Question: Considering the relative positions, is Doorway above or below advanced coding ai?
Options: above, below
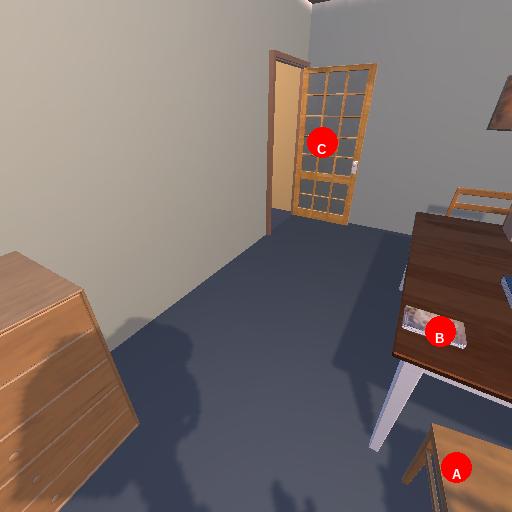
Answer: above